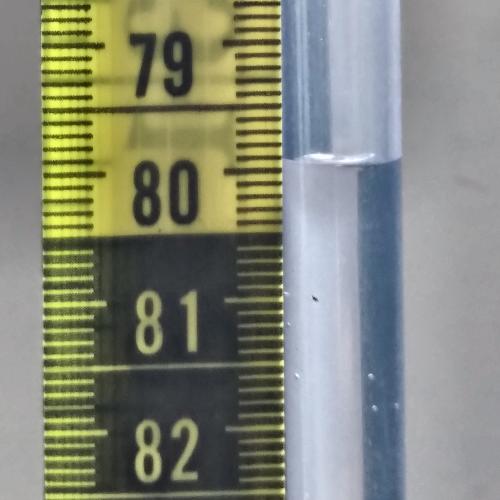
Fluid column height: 79.9 cm